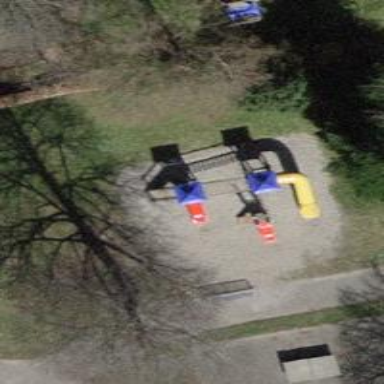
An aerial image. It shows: Playground featuring climbing frame.